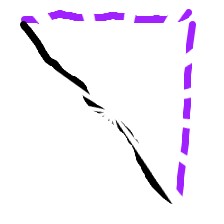
Shape: triangle